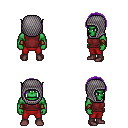
a pixel art fantasy rpg character, male body template, orc, green skin, maroon sleeveless shirt, red pants, purple parted hairstyle, chain hood, cloth bracers, maroon shoes, four views (front, back, left, right), 2x2 character sprite sheet, small pixel art, hard edges, no anti-aliasing